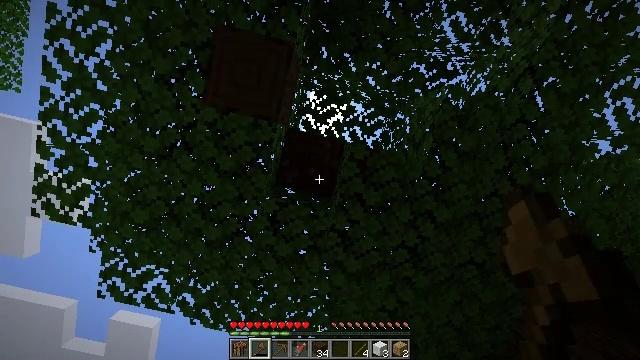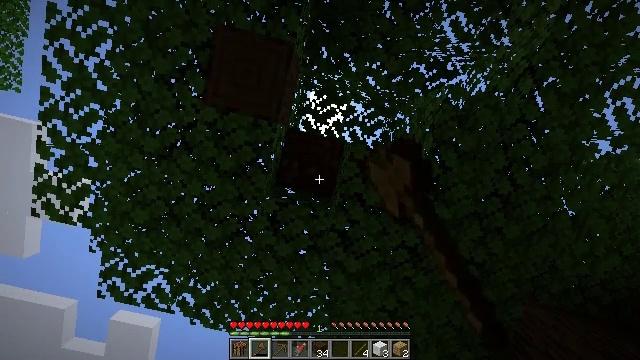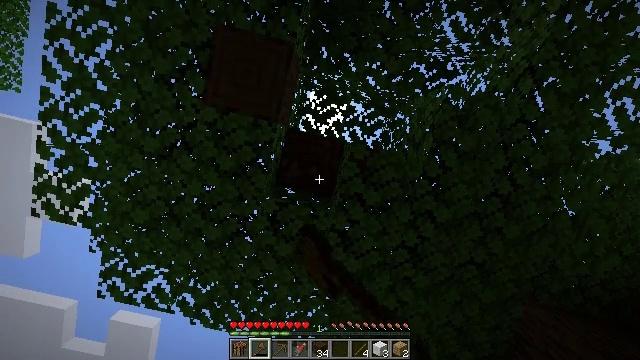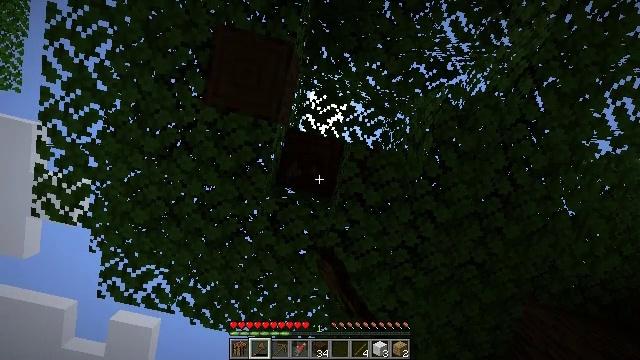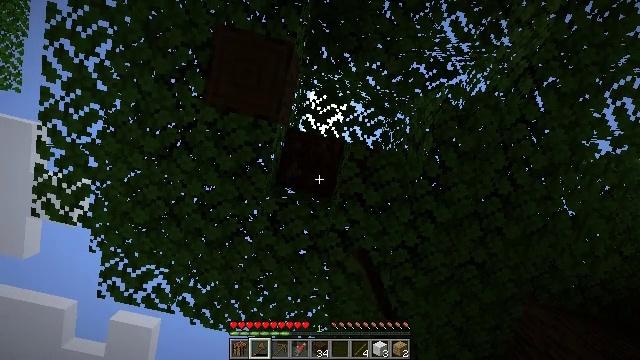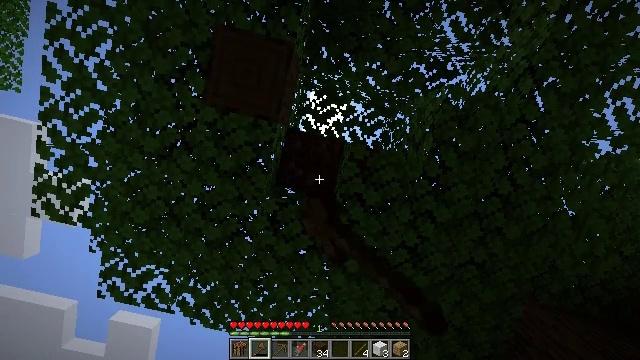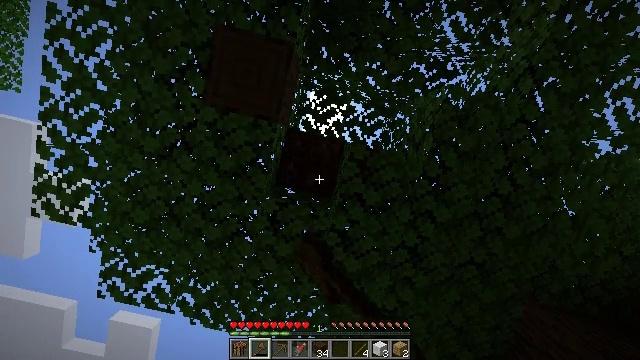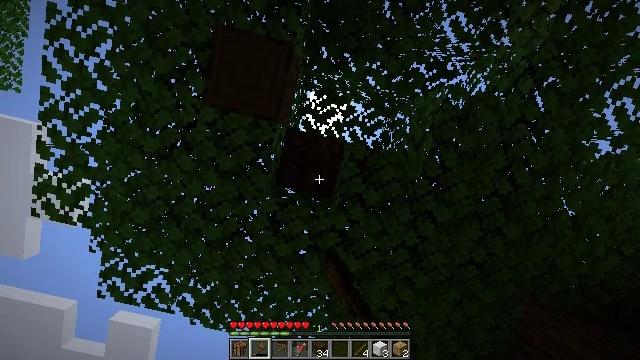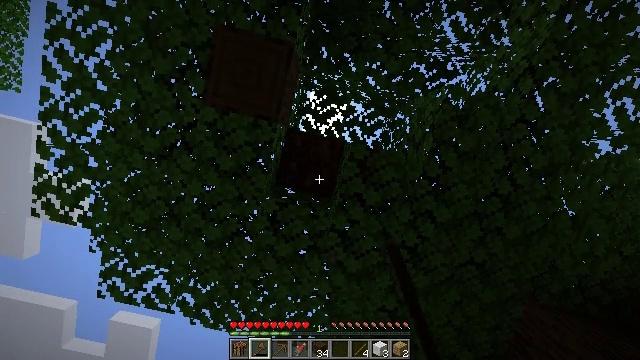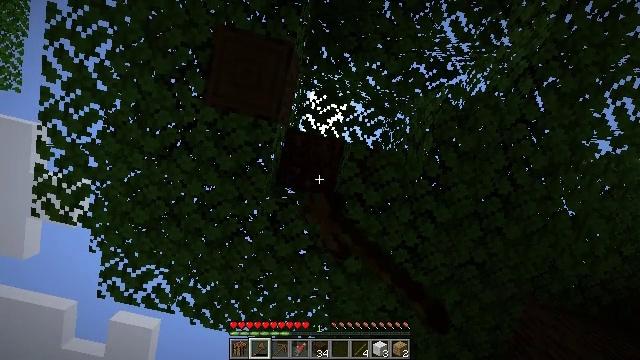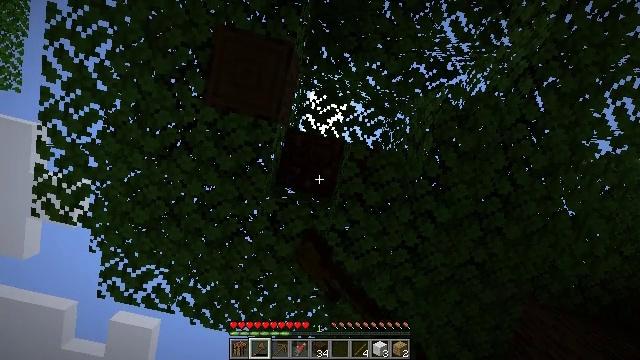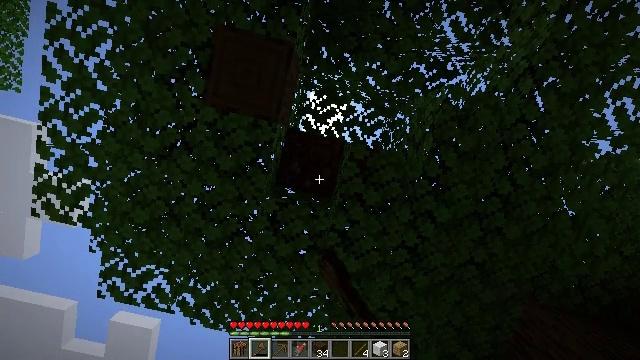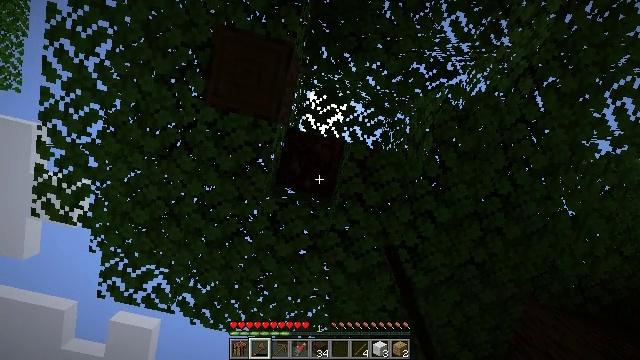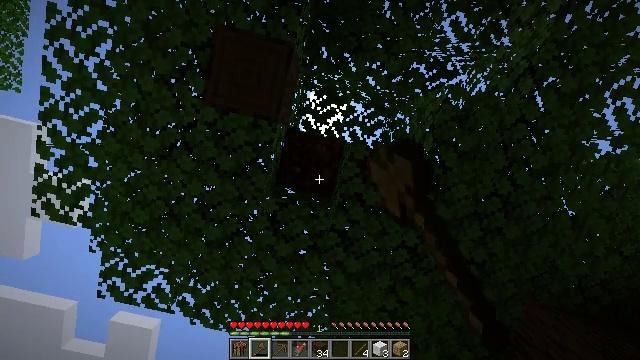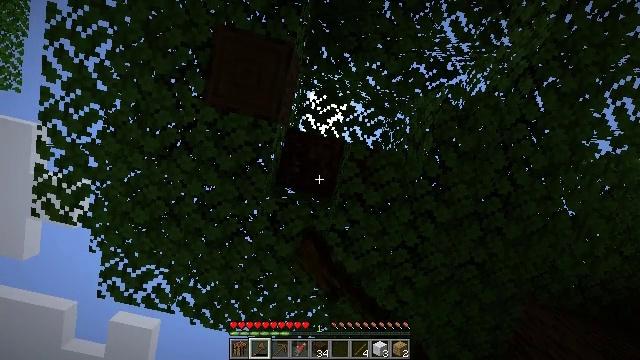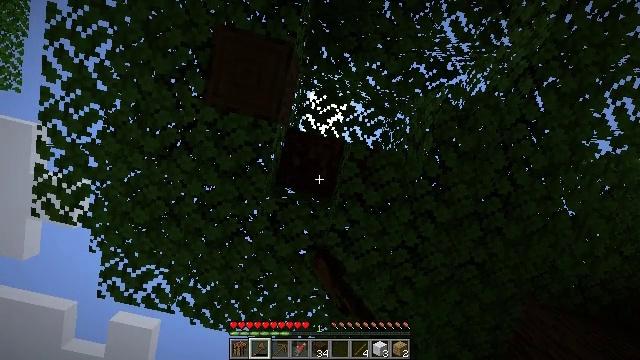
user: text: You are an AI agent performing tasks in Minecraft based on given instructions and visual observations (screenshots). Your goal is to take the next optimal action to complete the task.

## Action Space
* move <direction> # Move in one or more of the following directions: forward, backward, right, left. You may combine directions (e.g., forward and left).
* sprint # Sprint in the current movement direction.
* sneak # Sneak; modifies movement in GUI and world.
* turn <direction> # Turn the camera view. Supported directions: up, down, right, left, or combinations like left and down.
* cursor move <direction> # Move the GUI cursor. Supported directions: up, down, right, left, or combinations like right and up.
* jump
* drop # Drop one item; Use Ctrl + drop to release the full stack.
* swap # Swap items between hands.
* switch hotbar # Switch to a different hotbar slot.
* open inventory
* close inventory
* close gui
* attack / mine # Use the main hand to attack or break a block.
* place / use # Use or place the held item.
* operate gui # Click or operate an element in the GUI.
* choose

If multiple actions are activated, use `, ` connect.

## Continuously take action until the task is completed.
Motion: motion action
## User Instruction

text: Break the dark oak log in the forest.
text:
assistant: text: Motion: attack / mine
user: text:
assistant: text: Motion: attack / mine
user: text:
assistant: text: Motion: attack / mine
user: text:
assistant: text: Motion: attack / mine
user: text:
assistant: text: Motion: attack / mine
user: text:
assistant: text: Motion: attack / mine
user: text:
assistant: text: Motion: attack / mine
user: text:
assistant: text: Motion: attack / mine
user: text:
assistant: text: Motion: attack / mine
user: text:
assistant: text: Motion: attack / mine
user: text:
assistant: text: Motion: attack / mine
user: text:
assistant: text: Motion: attack / mine
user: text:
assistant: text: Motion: attack / mine
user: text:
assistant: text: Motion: attack / mine
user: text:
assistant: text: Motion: attack / mine
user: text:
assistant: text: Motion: attack / mine
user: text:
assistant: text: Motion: attack / mine
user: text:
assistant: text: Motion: attack / mine
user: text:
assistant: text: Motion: attack / mine
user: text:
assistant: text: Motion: attack / mine
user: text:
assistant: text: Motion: attack / mine
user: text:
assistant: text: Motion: attack / mine
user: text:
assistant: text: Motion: attack / mine
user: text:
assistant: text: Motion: attack / mine
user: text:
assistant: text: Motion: attack / mine
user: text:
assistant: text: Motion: attack / mine
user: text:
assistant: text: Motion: attack / mine
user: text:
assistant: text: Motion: attack / mine
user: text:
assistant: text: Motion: attack / mine
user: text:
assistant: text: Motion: move back, attack / mine